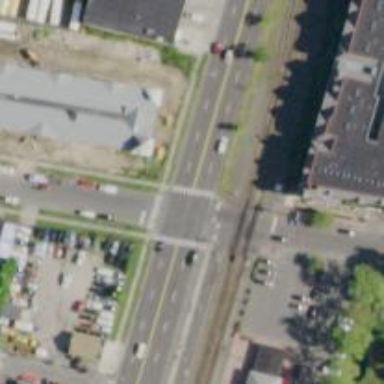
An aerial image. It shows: Railway level crossing.